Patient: sex M, age 34
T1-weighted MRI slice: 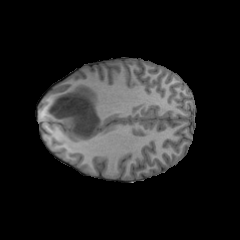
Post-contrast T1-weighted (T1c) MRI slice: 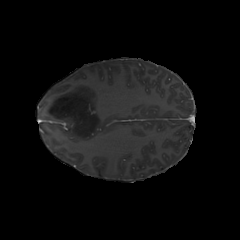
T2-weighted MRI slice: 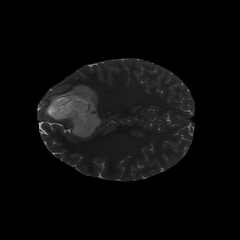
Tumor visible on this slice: yes
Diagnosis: Astrocytoma, IDH-mutant
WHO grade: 2